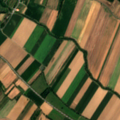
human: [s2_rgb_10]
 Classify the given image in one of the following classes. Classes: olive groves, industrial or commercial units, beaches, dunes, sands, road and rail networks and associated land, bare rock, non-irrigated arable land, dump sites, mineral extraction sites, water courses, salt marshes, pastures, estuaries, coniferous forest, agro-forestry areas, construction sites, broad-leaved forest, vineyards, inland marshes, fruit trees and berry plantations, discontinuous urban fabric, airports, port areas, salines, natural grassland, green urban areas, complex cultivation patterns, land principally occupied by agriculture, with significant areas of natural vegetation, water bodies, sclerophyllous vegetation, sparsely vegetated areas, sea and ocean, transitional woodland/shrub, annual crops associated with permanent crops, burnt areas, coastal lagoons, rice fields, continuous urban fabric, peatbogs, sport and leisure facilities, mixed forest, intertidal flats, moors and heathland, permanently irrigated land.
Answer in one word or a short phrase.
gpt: discontinuous urban fabric, non-irrigated arable land, land principally occupied by agriculture, with significant areas of natural vegetation, broad-leaved forest